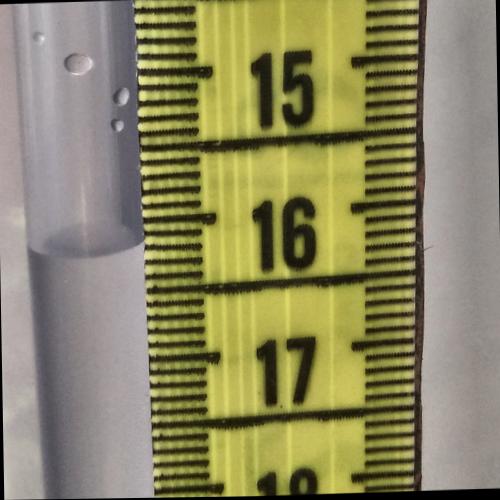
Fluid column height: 16.2 cm